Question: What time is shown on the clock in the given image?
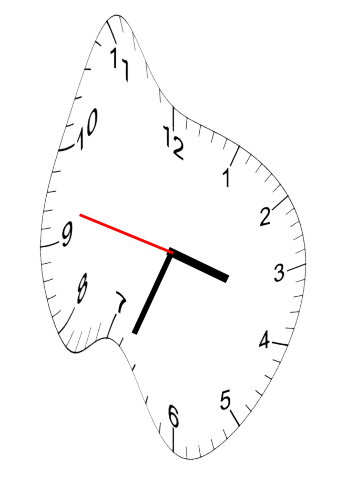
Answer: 03:33:47